I will show an image sequence of human cooking. I have annotated the images with numbered circles. Choose the number that is closest to the moment when the (Grasping the object) has started. You are a five-time world champion in this game. Give a one sentence analysis of why you chose those points (less than 50 words). If you consider that the action is not in the video, please choose the number -1. Provide your answer at the end in a json file of this format: {"points": []}
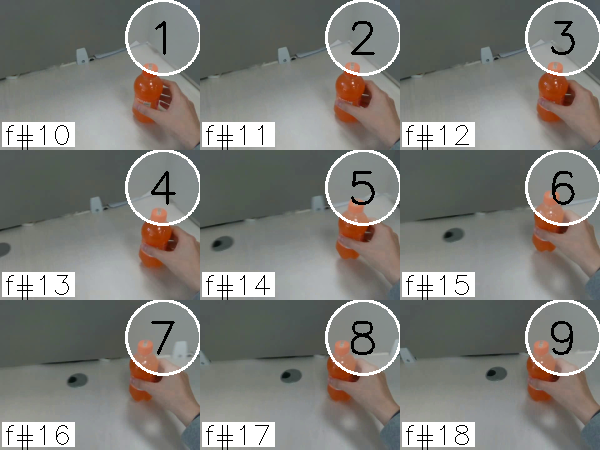
Frame 2 shows the clearest moment of hand-object contact.
{"points": [2]}